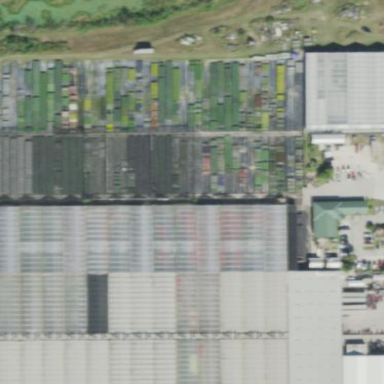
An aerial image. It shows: Plant nursery area.